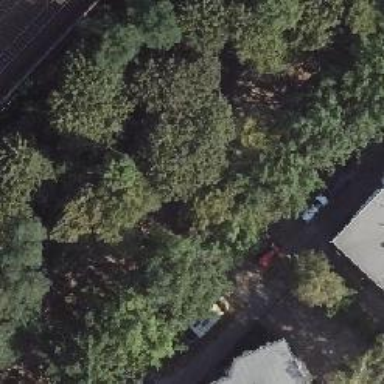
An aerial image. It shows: Avenue lined with deciduous broadleaved trees.